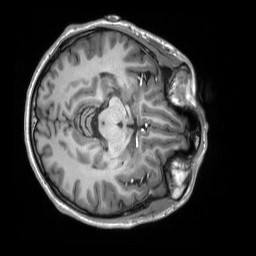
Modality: T1w
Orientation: axial
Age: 22
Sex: female
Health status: healthy
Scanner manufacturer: siemens
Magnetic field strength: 3 T
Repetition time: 2.53 s
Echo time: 0.00219 s